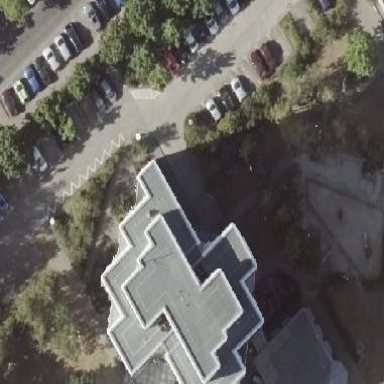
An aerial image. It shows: Part of building is shown in the image.